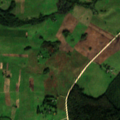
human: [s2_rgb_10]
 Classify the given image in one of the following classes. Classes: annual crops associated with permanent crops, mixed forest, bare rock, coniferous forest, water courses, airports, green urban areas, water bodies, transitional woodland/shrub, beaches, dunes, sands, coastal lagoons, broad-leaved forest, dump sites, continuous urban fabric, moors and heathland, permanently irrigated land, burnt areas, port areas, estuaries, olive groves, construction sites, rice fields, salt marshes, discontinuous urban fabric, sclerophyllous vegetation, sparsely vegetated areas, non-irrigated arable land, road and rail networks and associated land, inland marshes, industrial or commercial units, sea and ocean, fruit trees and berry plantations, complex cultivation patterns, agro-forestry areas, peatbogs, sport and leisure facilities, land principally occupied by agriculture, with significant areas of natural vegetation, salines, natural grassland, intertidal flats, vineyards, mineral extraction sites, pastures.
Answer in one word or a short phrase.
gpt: non-irrigated arable land, pastures, land principally occupied by agriculture, with significant areas of natural vegetation, mixed forest